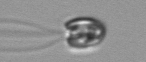
Label: flagellate_morphotype1